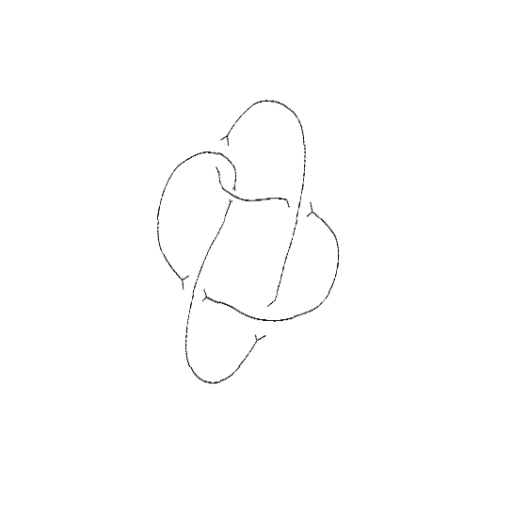
Crossing number: 5